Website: bh-photo
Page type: cross-sells
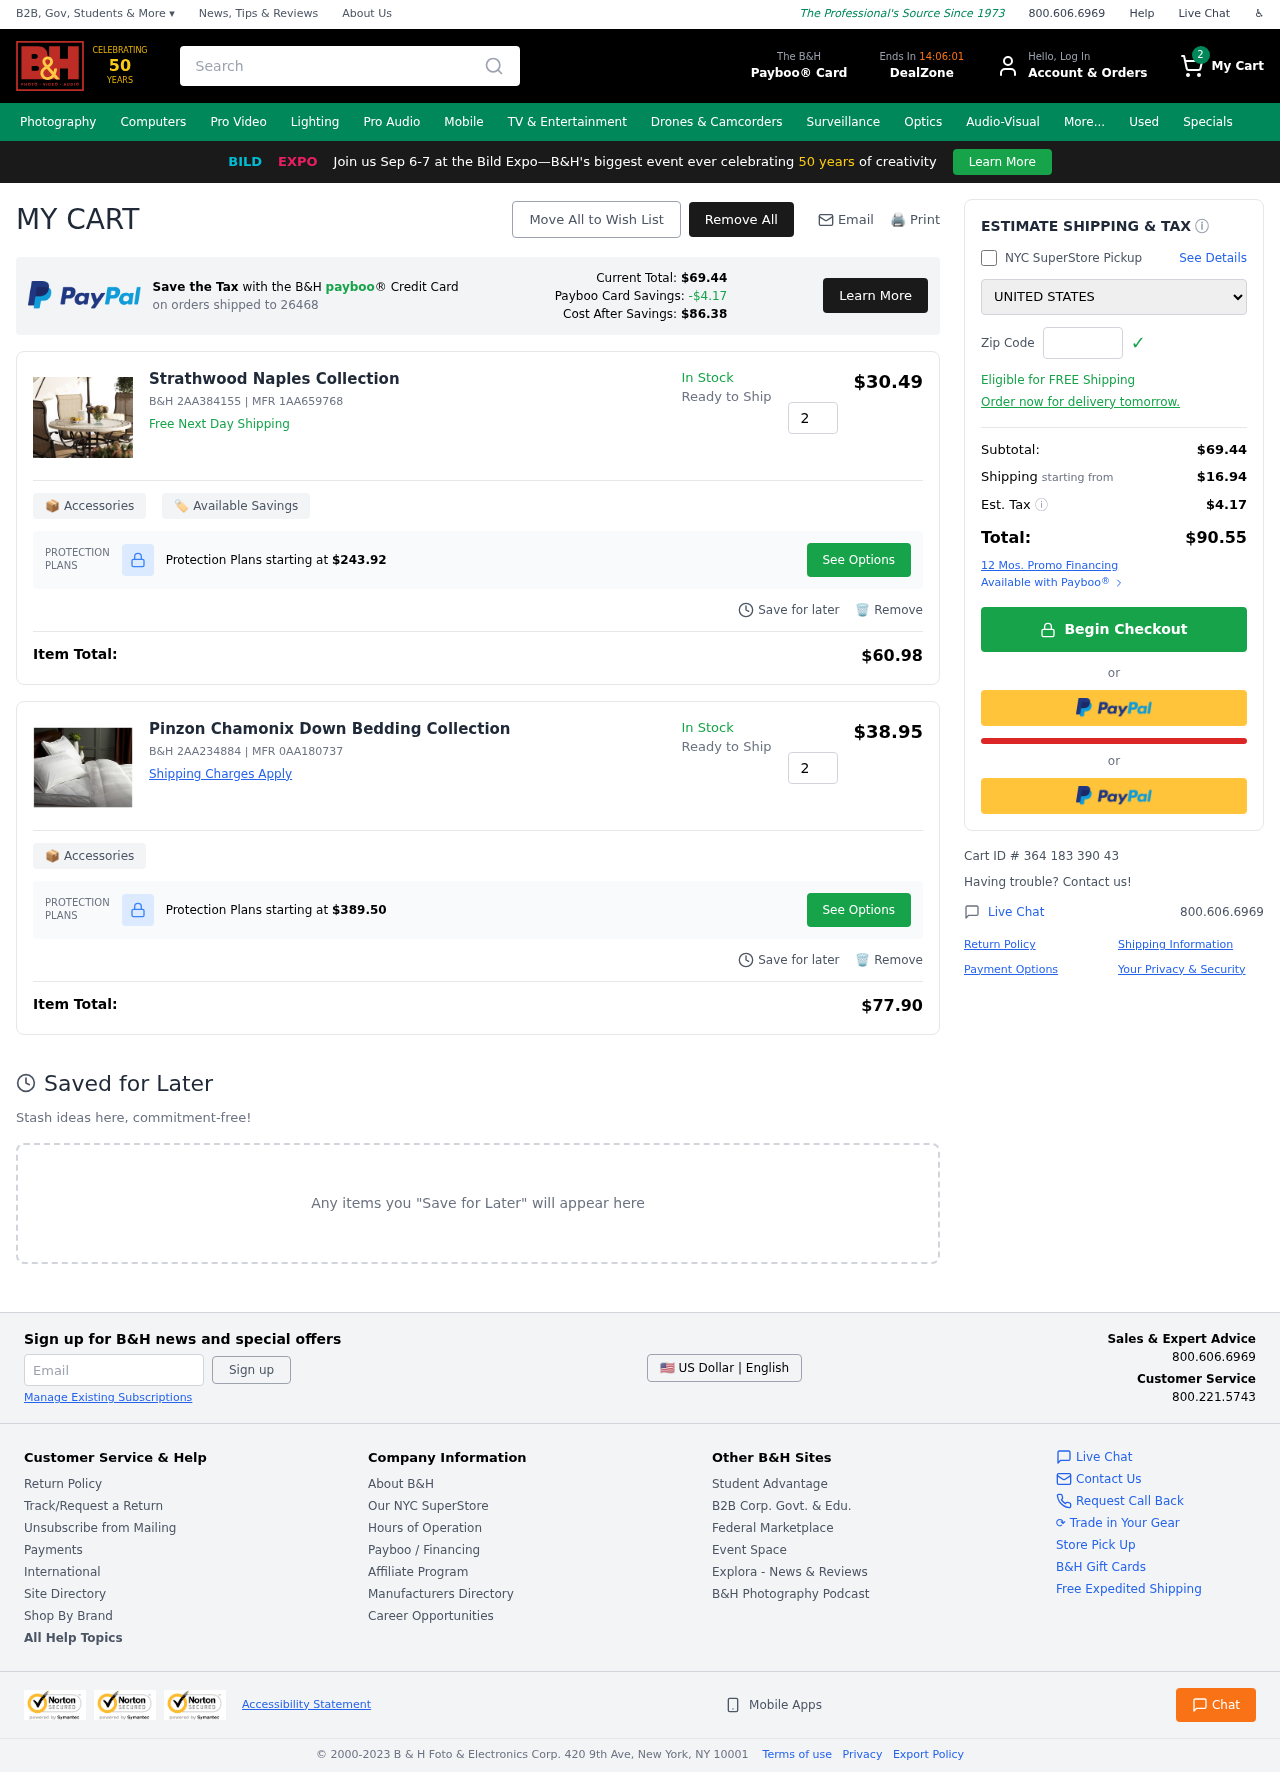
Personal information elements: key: PII_COUNTRY
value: United States
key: PII_POSTCODE
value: on orders shipped to 26468
Product elements: key: PRODUCT1_NAME
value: Strathwood Naples Collection
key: PRODUCT1_PRICE
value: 30.49
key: PRODUCT1_QUANTITY
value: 2
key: PRODUCT2_NAME
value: Pinzon Chamonix Down Bedding Collection
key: PRODUCT2_PRICE
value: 38.95
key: PRODUCT2_QUANTITY
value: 2
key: PRODUCT1_SKU
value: B&H 2AA384155
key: PRODUCT1_MFR
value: MFR 1AA659768
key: PRODUCT1_PROTECTION_PRICE
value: $243.92
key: PRODUCT1_ITEM_TOTAL
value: $60.98
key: PRODUCT2_SKU
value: B&H 2AA234884
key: PRODUCT2_MFR
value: MFR 0AA180737
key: PRODUCT2_PROTECTION_PRICE
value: $389.50
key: PRODUCT2_ITEM_TOTAL
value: $77.90
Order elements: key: ORDER_NUM_ITEMS
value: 2
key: PAYBOO_CURRENT_TOTAL
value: $69.44
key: ORDER_SUBTOTAL
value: $69.44
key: ORDER_SHIPPING_COST
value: $16.94
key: ORDER_TAX
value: $4.17
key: ORDER_TOTAL
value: $90.55
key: ORDER_ID
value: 364 183 390 43
Search elements: key: HEADER_SEARCH
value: Search
Other elements: key: PAYBOO_SAVINGS
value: -$4.17
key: PAYBOO_COST_AFTER_SAVINGS
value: $86.38